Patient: sex F, age 44
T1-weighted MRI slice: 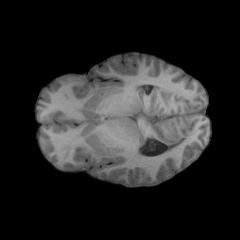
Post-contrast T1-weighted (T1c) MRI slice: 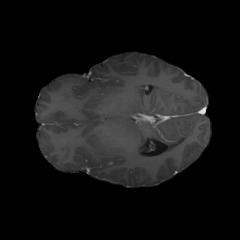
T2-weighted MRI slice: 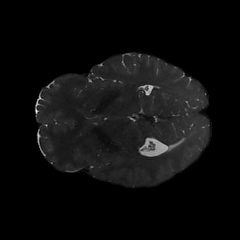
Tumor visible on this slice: no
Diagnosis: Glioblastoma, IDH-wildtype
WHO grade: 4